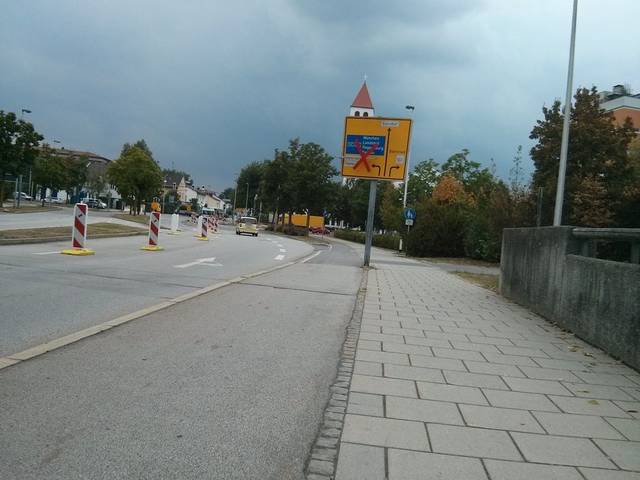
Region: Germany
Coordinates: 48.842, 12.959